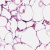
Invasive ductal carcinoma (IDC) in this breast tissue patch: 0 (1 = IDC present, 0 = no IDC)